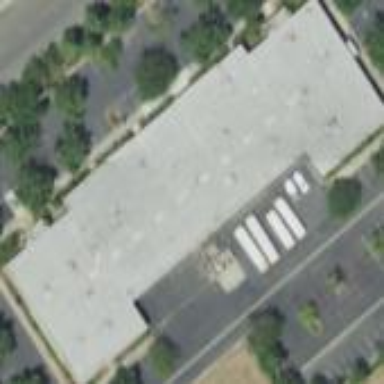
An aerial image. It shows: Industrial building.